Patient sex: M
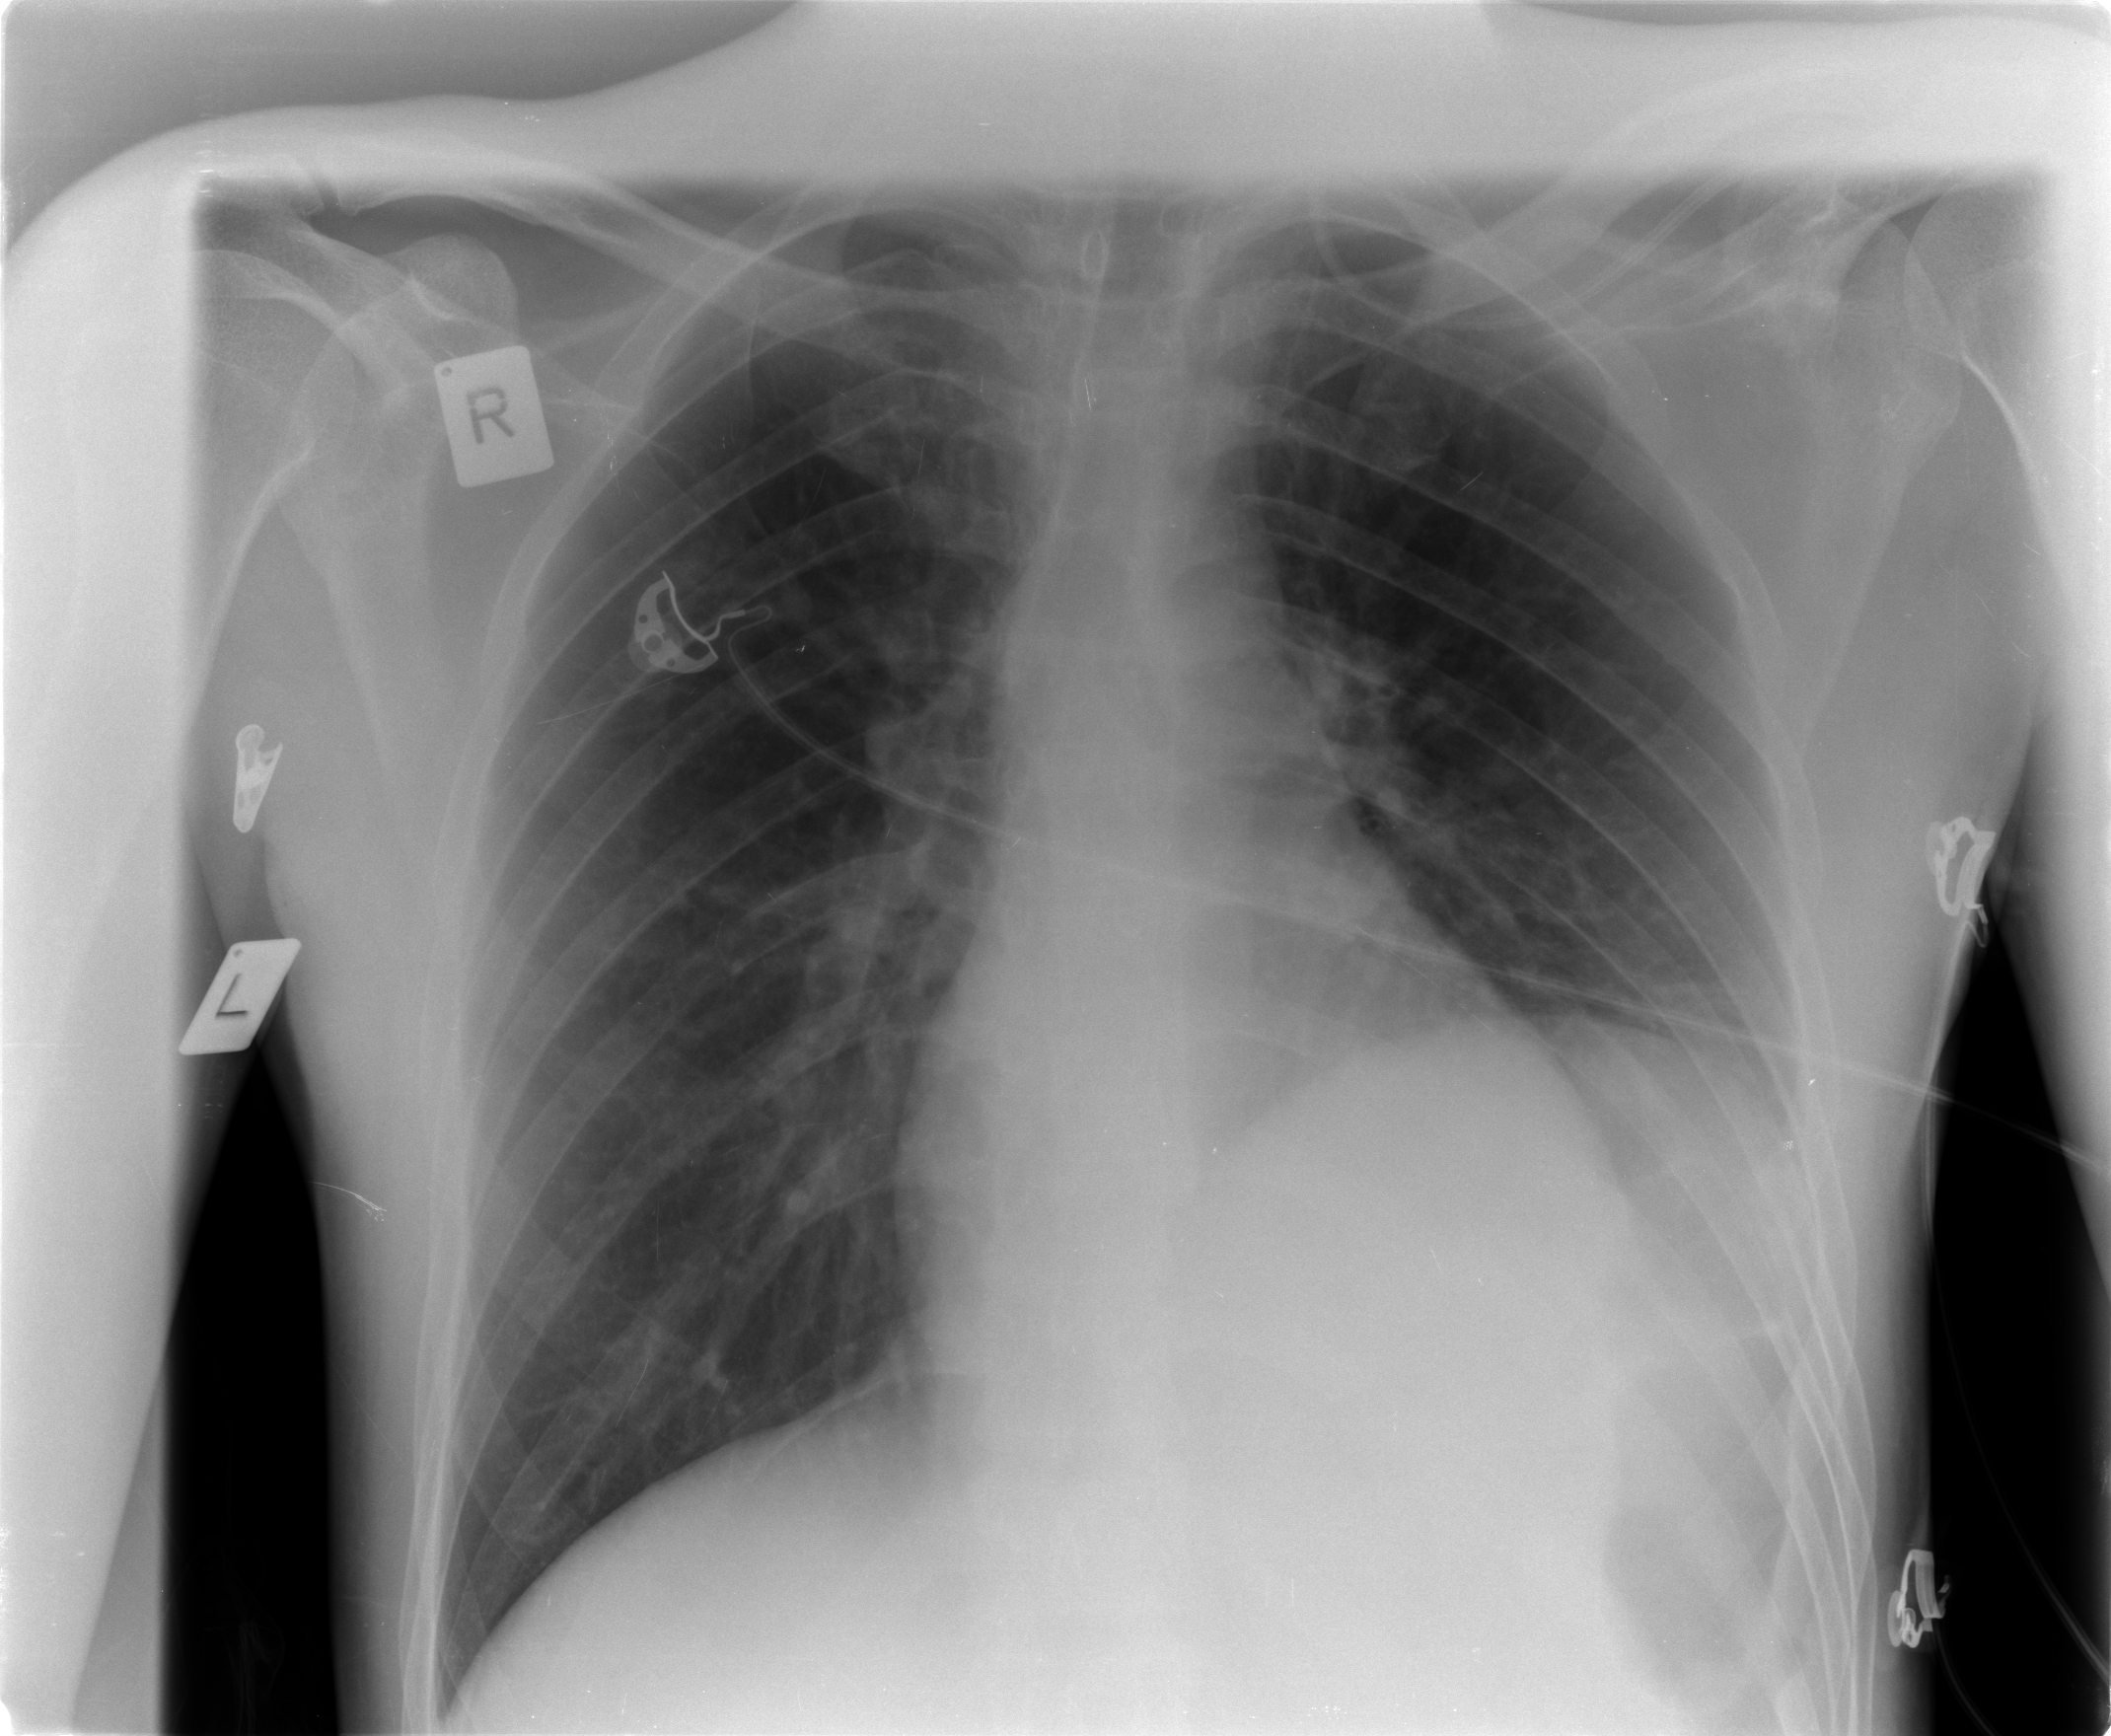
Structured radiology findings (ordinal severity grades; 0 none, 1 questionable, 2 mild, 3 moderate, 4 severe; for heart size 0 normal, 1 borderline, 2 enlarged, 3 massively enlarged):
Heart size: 0
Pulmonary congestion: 0
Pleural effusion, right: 0
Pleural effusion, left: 0
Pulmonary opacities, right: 0
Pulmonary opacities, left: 0
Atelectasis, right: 0
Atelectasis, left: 1